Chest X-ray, AP view. Patient: 62 years old, sex M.
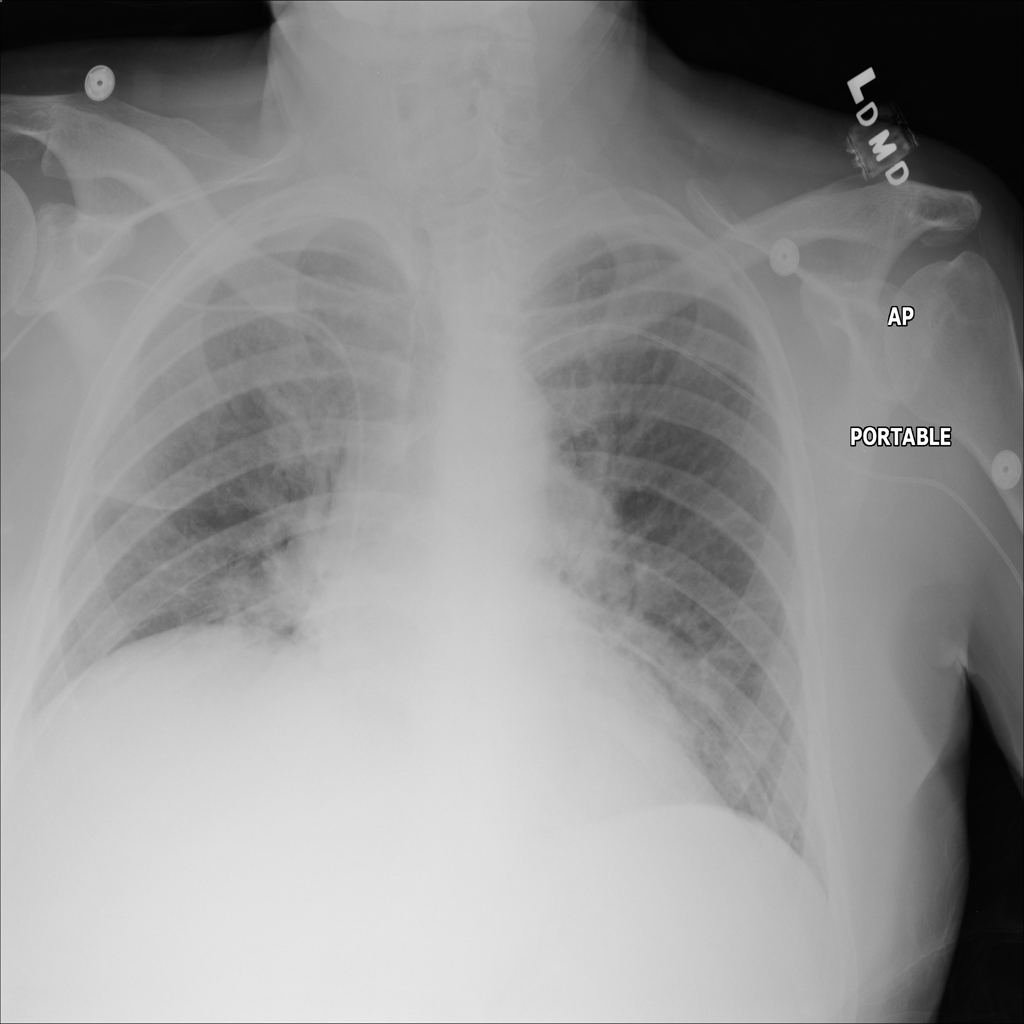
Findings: No Finding